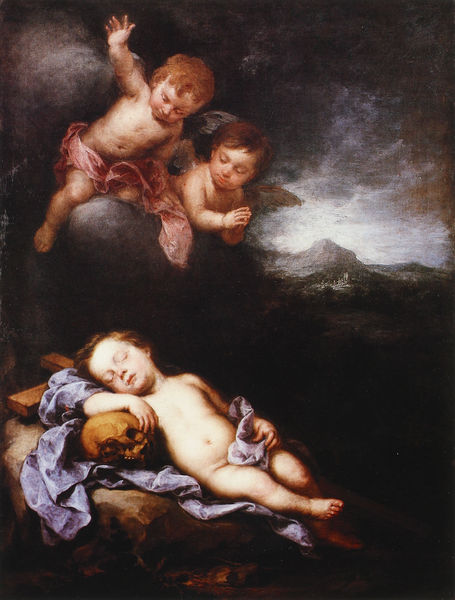
Titel: Das schlafende Christuskind auf dem Kreuz
Künstler: Bartolomé Esteban Murillo
Institution: Sheffield, City Art Galleries
Schlagwörter: akt, berg, blau, dunkel, felsen, flügel, gemälde, himmel, nackt, schatten, schlaf, wolken, braun, licht, nacht, schwarz, rot, tuch, schädel, stein, tod, decke, drei, kind, rosa, engel, putte, putto, liegen, schlafen, schlafend, berge, fels, baby, vanitas, vergänglichkeit, kreuz, totenkopf, christus, jesus, amor, putten, totenschädel, schläft, englein